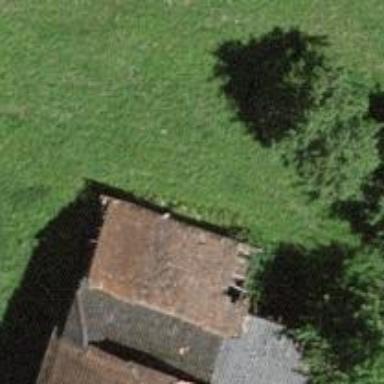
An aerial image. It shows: Rural barn.